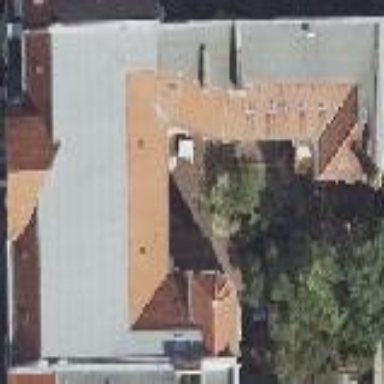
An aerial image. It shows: Gambrel-roofed apartment building with shingles on the roof.